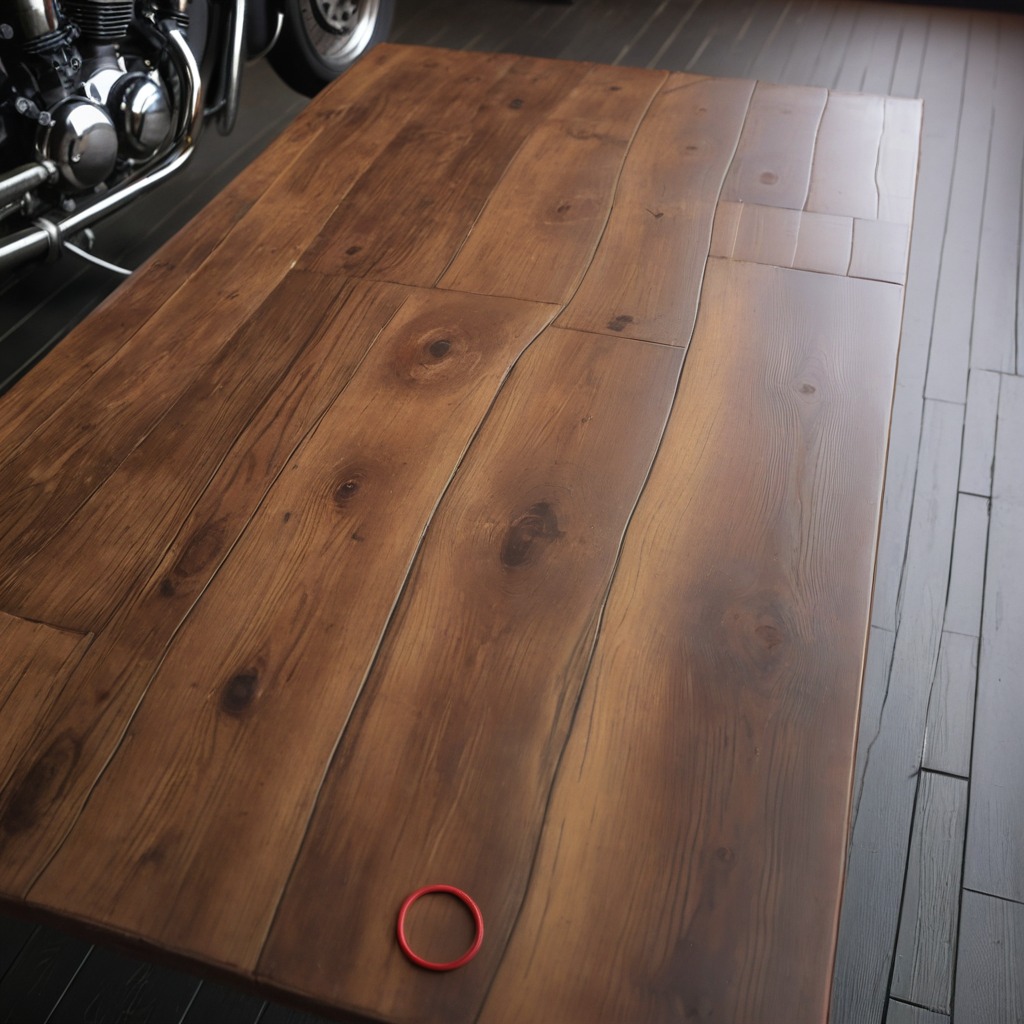
A rubber O-ring lies on the wooden table in a vintage motorcycle garage.